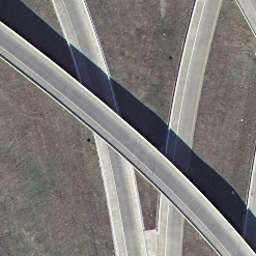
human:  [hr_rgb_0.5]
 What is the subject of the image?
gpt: overpass